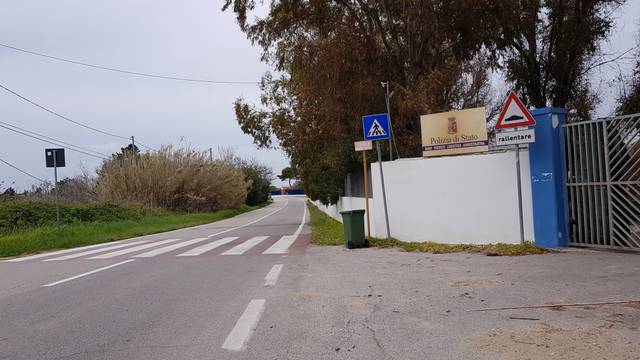
Region: Italy
Coordinates: 40.666, 17.95